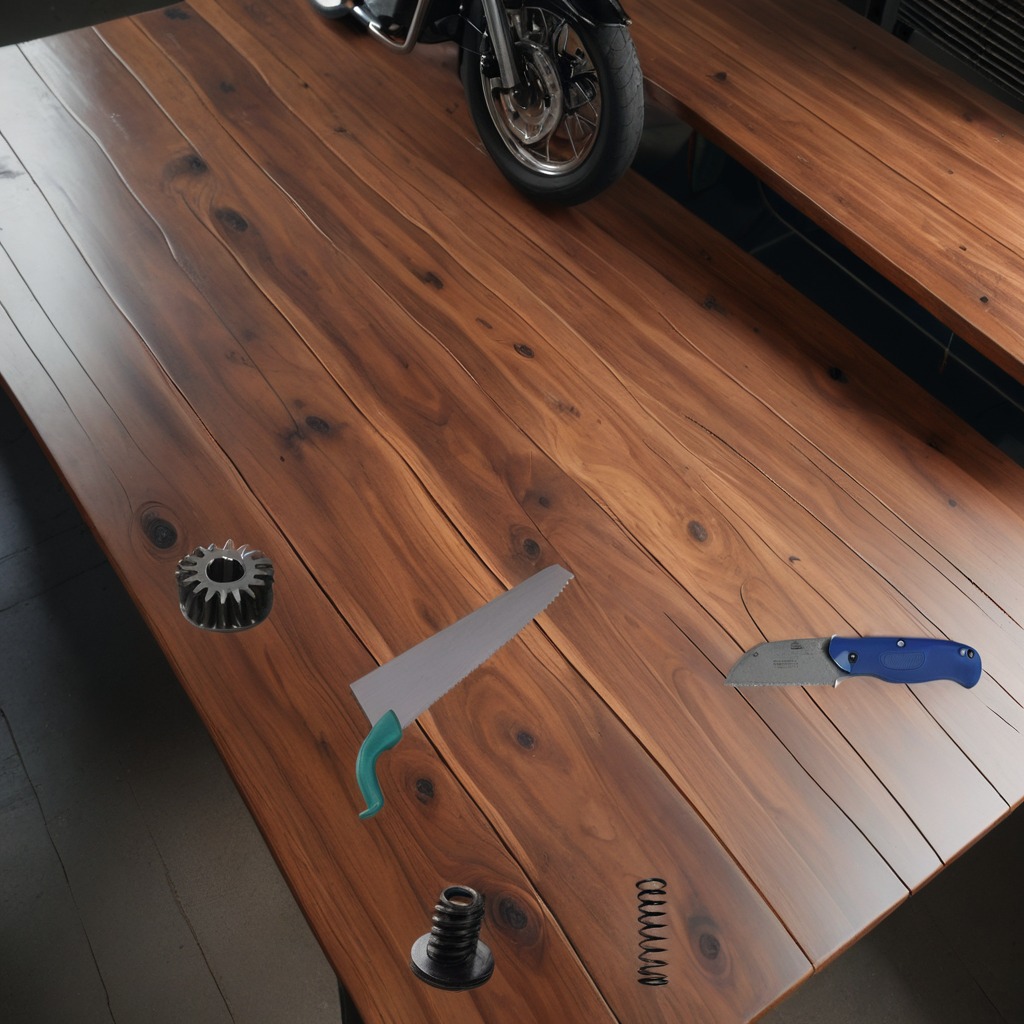
A steel gear with teeth, a utility knife, a metal machine screw, a coiled metal spring, and a handheld metal saw are lying on an oil-spilled wooden table in a vintage motorcycle garage.